Interaction volume radius: 5 \u00c5
Interaction volume height: 10 \u00c5
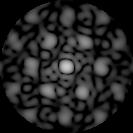
Disorder parameter: 0.4675